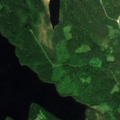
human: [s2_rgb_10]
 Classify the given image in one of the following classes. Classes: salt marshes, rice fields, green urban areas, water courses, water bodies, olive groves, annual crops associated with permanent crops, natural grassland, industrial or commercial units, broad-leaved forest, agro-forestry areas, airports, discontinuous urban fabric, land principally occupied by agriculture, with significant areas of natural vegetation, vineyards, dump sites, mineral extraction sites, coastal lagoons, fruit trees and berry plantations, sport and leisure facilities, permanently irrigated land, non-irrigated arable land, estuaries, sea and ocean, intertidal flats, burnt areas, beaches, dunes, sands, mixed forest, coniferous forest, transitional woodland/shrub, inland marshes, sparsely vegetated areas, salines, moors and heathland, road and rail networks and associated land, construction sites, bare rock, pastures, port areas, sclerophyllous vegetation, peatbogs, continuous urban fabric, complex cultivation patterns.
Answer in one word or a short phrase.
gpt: coniferous forest, mixed forest, water bodies